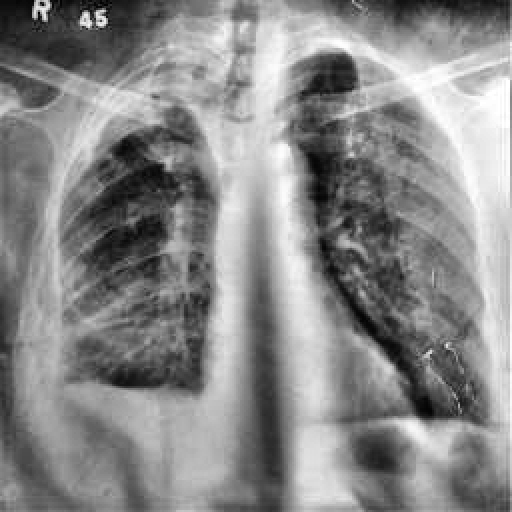
Finding: TUBERCULOSIS